高二 · 解析几何
若 $x, y$ 满足 $\left\{\begin{array}{l}x \leq 3, \\ x+y \geq 2, \\ y \leq x,\end{array}\right.$ 则 $x+2 y$ 的最大值为
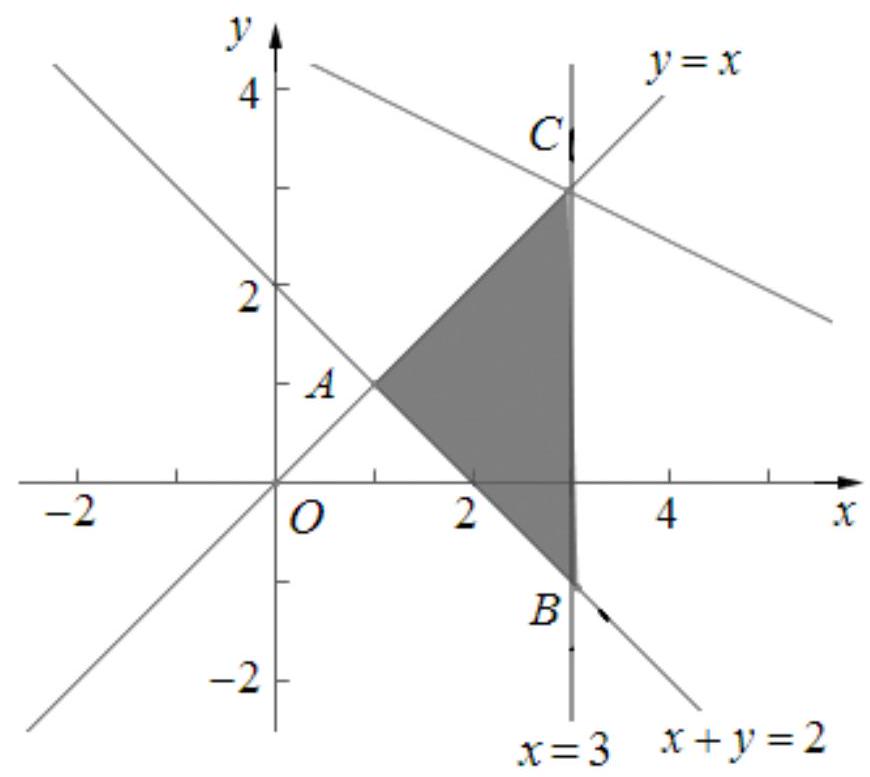
A. 1
B. 3
C. 5
D. 9
答案: D
解析: 如图, 画出可行域,

$z=x+2 y$ 表示斜率为 $-\frac{1}{2}$ 的一组平行线, 当 $z=x+2 y$ 过点 $C(3,3)$ 时, 目标函数取得最大值 $z_{\text {max }}=3+2 \times 3=9$, 故选 D.